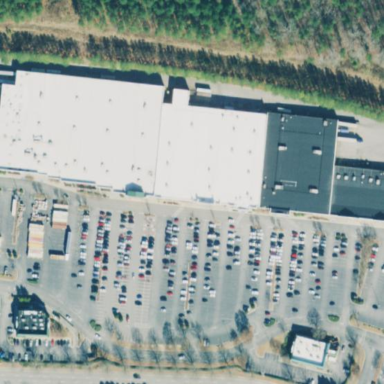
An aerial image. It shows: Parking area with surface.